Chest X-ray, PA view. Patient: 55 years old, sex M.
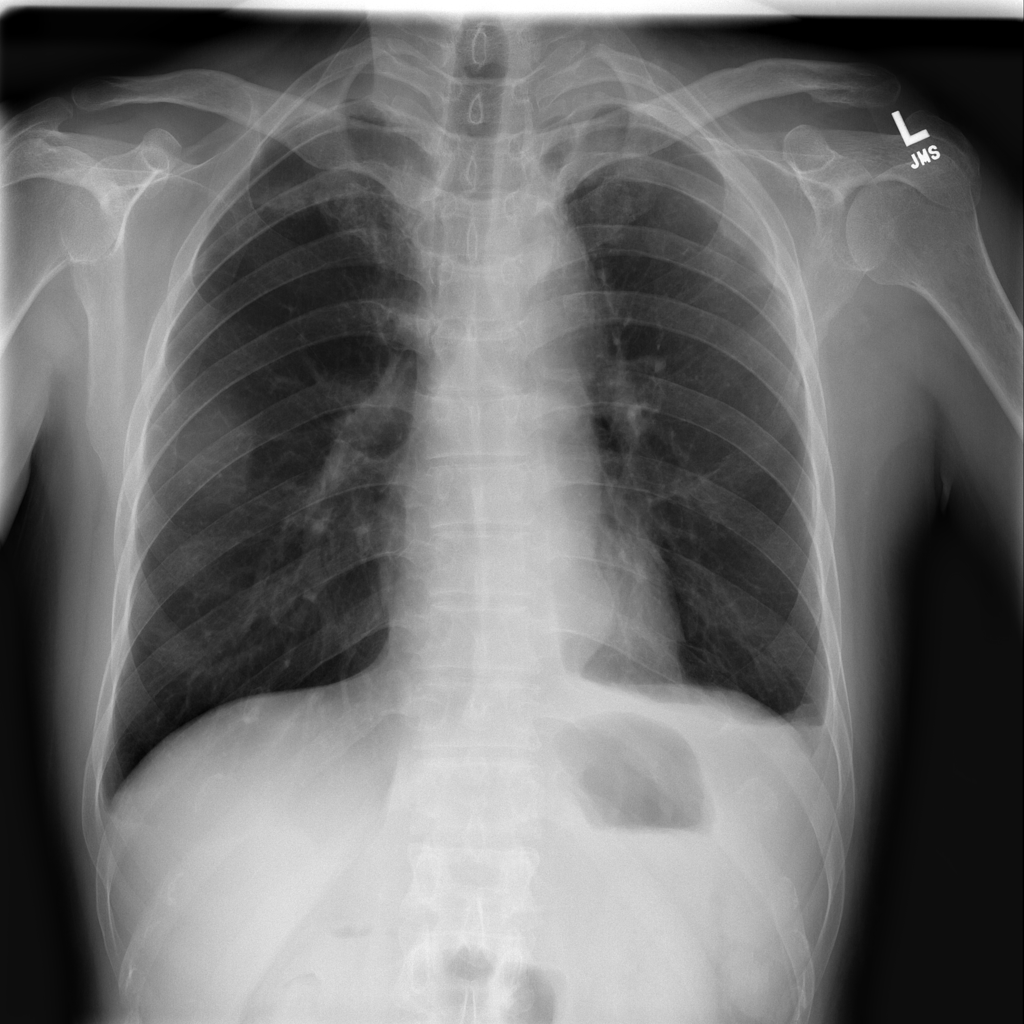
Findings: Effusion